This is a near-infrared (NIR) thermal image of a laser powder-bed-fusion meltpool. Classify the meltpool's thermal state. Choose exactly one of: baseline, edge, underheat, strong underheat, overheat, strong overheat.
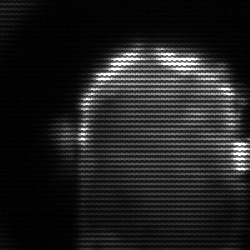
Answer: baseline